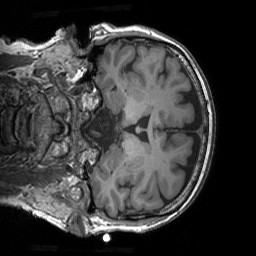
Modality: T1w
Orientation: coronal
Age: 76
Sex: female
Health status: healthy
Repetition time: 1.9 s
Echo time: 0.00252 s